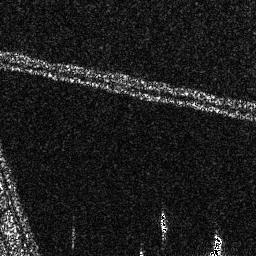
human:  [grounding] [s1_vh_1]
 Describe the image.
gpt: In the satellite image, there is  <ref>1 small ship </ref> <box>[[62, 81, 65, 91, 0]]</box> located at bottom.